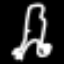
Label: frog